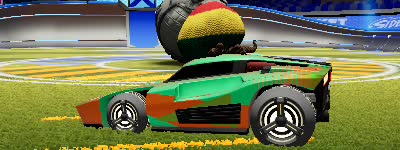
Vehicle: breakout